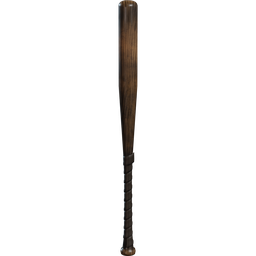
Label: tools